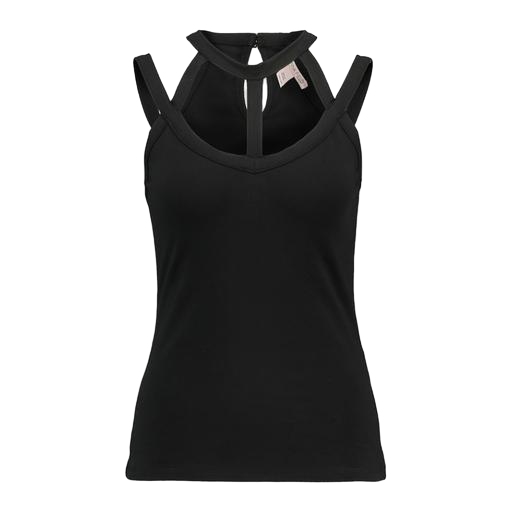
black cutaway jersey tank, black valencia tank top, black strappy tank top, white background